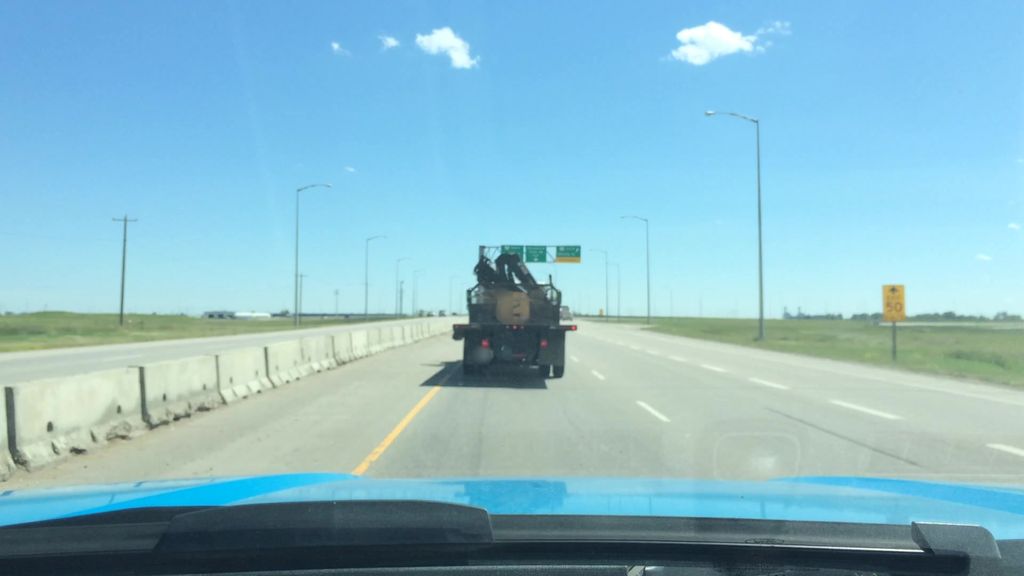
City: calgary